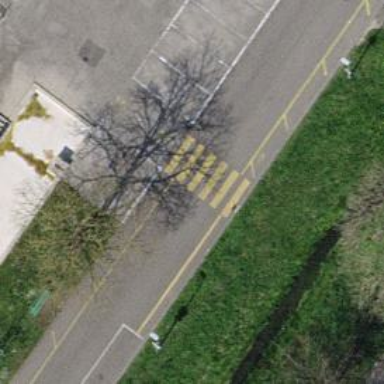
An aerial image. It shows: Marked crossing on asphalt footway.